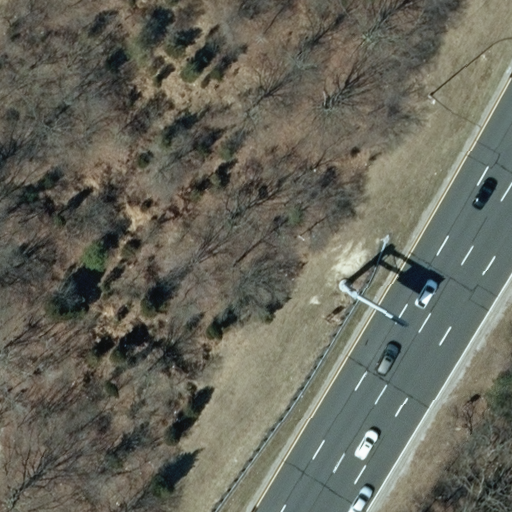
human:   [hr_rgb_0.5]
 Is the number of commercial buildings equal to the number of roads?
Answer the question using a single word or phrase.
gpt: no

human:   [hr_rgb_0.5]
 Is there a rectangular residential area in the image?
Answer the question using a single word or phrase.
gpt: yes

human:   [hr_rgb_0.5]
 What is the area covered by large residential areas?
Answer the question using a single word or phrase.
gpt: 4096m2

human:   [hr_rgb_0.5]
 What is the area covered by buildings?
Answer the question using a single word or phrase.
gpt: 0m2

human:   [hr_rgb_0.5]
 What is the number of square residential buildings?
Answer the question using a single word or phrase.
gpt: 0

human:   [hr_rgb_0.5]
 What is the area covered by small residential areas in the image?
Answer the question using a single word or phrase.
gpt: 0m2

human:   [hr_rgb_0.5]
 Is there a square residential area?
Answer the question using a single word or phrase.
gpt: no

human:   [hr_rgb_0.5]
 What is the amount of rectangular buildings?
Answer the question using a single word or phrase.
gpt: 0

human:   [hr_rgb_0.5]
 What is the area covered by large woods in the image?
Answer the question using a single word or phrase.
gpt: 6505m2

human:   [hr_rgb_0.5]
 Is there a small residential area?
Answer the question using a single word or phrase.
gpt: no

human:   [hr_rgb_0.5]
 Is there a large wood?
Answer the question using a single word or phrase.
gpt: yes

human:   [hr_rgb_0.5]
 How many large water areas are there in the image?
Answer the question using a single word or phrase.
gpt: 0

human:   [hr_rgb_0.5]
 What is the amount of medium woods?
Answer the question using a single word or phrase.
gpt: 0

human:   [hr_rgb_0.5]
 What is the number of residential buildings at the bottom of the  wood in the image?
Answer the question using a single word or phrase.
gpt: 0

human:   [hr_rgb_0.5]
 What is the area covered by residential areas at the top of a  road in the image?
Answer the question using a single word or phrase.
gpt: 4096m2

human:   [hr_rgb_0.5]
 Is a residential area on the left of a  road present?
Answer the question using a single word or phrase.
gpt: no

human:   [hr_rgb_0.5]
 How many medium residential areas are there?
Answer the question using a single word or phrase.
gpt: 0

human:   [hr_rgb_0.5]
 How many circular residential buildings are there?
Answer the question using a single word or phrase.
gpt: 0

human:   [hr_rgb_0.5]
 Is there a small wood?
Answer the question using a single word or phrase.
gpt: no

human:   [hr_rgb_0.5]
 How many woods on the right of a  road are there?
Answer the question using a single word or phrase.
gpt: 1

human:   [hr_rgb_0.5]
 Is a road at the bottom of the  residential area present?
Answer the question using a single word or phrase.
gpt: yes

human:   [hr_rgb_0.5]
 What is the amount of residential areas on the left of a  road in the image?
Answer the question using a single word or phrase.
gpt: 0

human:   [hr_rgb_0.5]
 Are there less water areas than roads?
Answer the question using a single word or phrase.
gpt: yes

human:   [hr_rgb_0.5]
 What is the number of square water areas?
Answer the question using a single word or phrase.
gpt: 0

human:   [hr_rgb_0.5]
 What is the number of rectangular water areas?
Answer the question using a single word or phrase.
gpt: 0

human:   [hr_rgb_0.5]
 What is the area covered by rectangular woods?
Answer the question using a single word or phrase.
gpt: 6505m2

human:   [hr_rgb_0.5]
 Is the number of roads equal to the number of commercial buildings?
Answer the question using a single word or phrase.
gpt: no

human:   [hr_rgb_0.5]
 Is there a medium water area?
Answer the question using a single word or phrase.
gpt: no

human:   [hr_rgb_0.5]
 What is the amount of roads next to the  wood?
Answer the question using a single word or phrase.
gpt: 2

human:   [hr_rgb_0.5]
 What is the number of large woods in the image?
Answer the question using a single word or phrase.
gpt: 1

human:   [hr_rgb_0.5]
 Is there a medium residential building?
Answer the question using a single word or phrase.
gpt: no

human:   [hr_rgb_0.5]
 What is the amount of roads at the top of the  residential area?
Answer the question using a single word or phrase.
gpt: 0

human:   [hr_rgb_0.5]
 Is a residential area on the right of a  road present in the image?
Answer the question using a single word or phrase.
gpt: yes

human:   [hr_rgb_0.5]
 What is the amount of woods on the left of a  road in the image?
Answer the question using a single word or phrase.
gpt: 0

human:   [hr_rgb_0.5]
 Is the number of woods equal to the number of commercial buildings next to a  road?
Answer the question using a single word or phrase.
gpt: no

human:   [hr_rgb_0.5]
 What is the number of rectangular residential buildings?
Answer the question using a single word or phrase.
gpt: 0